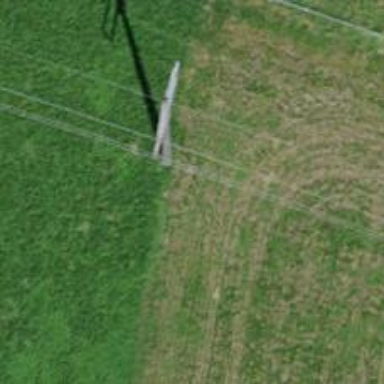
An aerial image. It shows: Concrete power pole.